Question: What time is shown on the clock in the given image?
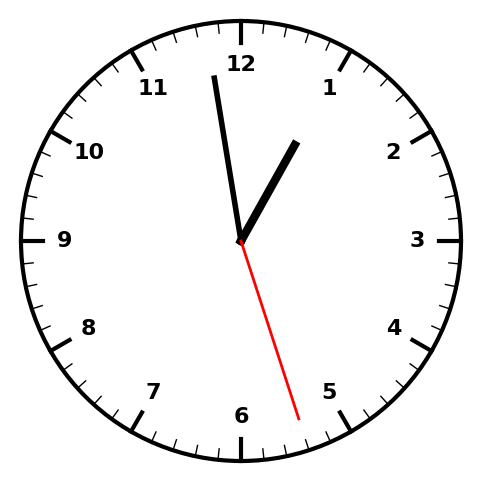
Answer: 12:58:27